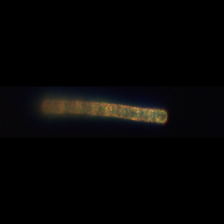
Taxon: Guinardia
Group: Diatoms